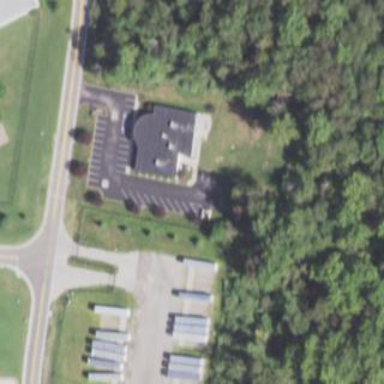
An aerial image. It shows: Parking area.